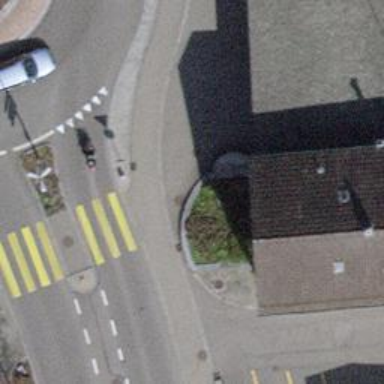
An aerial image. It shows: Asphalt sidewalk along the footway.